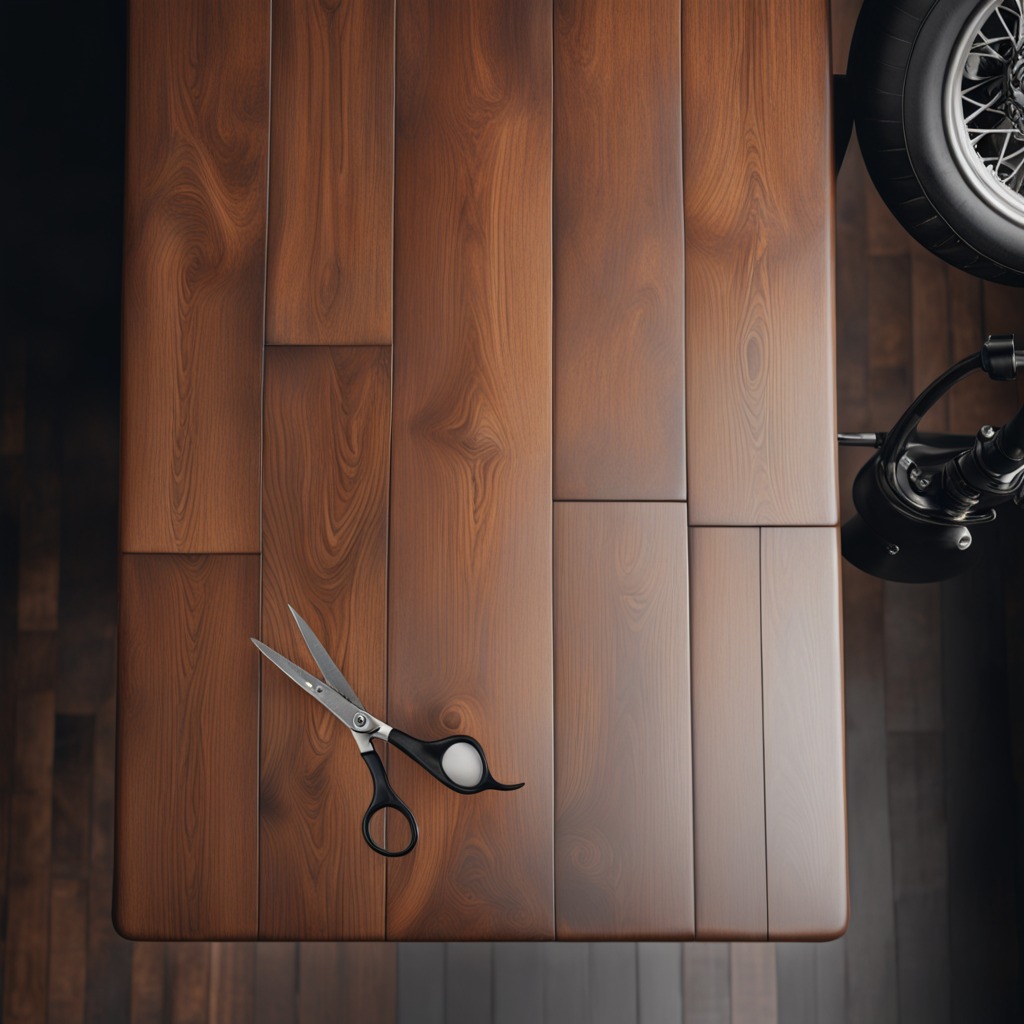
A scissor is lying on the oil-spilled wooden table in a vintage motorcycle garage.